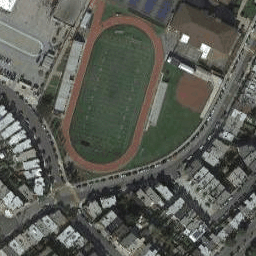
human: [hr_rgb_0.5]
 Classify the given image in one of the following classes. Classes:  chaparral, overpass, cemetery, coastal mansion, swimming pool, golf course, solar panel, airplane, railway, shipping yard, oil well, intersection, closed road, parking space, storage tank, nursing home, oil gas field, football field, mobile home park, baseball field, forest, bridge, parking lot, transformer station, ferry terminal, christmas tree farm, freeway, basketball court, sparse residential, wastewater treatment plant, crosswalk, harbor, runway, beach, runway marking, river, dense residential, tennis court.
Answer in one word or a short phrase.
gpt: football field